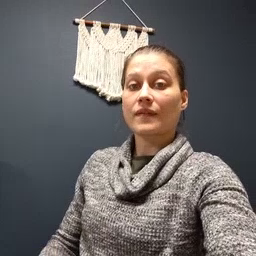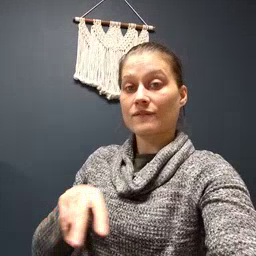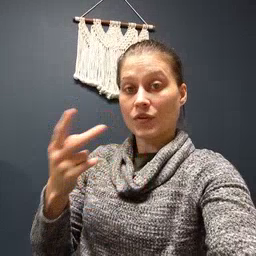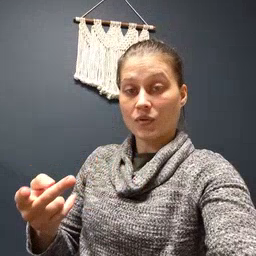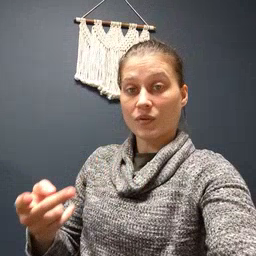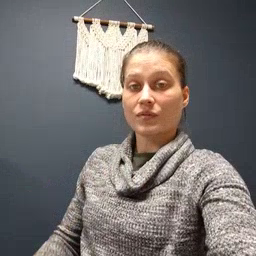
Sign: fall